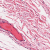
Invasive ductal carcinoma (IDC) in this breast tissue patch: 0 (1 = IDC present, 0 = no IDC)